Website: lowes
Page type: review-order
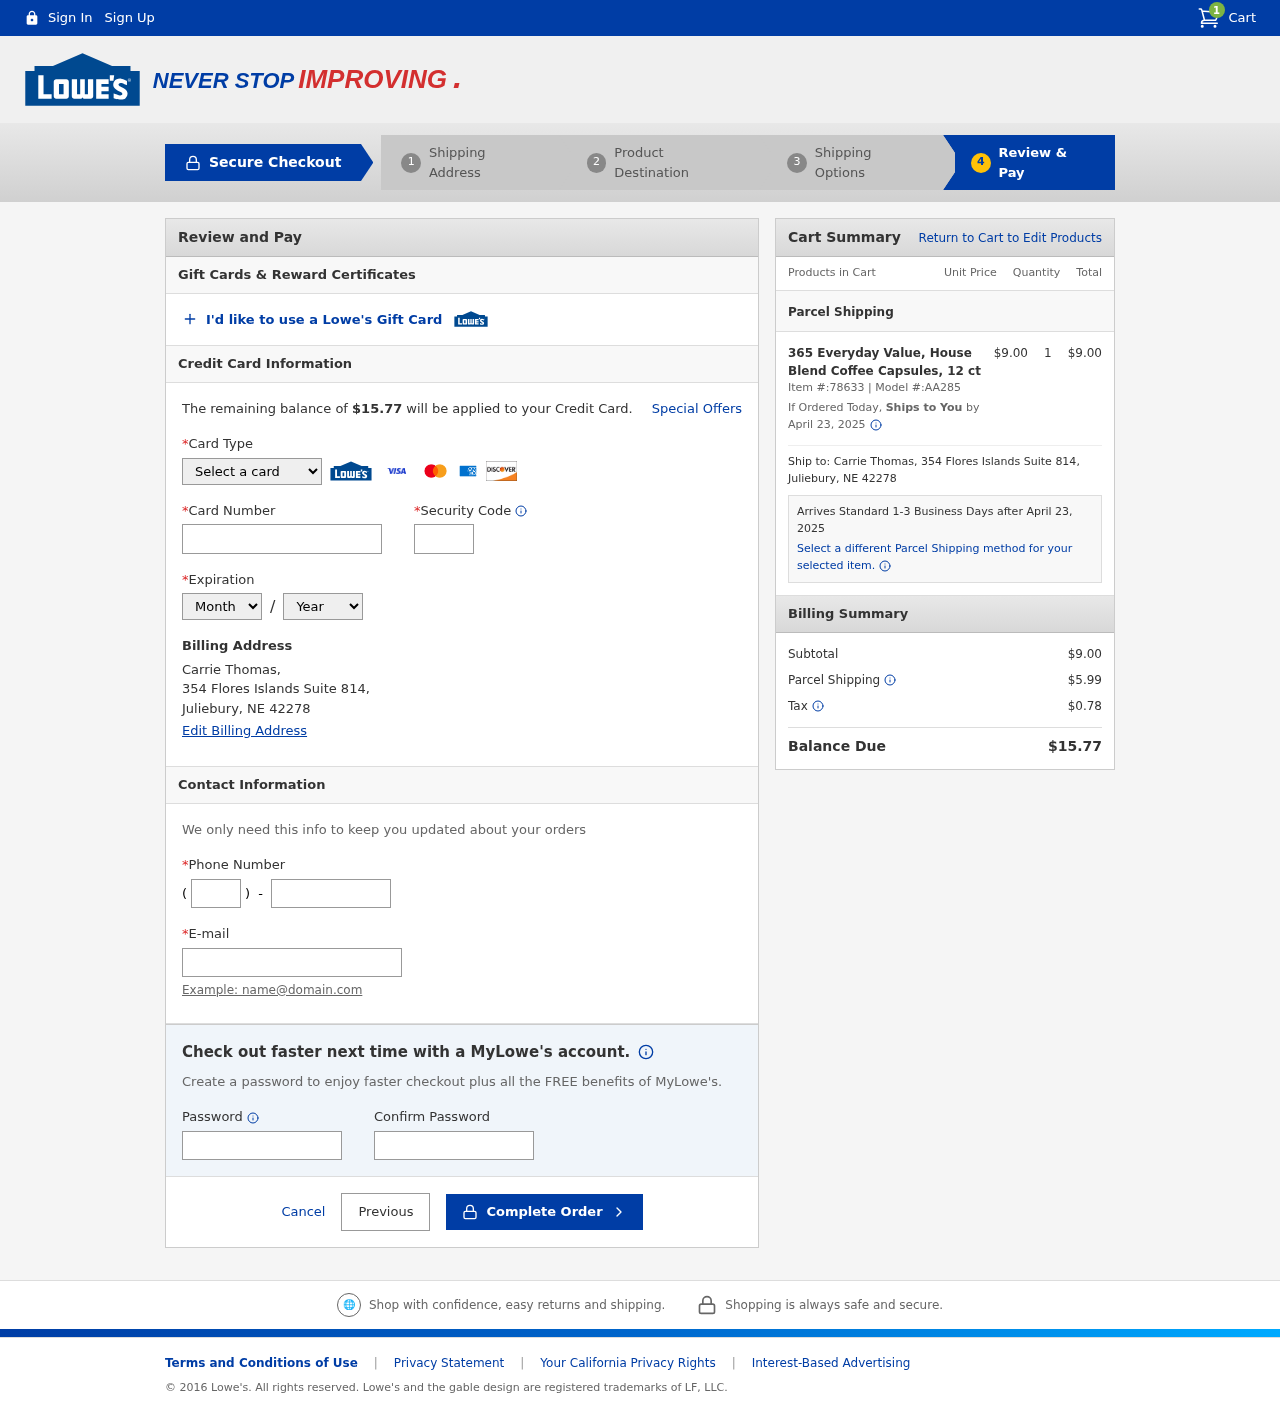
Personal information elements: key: PII_CARD_CVV
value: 9759
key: PII_CARD_EXPIRY_MONTH
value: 01
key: PII_CARD_EXPIRY_YEAR
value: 26
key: PII_CARD_NUMBER
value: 3436 6983 3163 320
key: PII_CARD_TYPE
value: American Express
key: PII_CITY
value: Juliebury
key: PII_EMAIL
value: carriethomas@yahoo.com
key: PII_FULLNAME
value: Carrie Thomas,
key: PII_PHONE
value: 8488240553
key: PII_PHONE_AREA
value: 848
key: PII_POSTCODE
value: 42278
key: PII_STATE_ABBR
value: NE
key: PII_STREET
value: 354 Flores Islands Suite 814
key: PII_STREET
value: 354 Flores Islands Suite 814,
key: PII_FULLNAME2
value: Carrie Thomas
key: PII_POSTCODE_FULL
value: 42278
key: PII_CITY_STATE
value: Juliebury, NE
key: PII_CITY_STATE_ZIP
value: Juliebury, NE 42278
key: PII_POSTCODE_NUMERIC
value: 42278
Product elements: key: PRODUCT1_NAME
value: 365 Everyday Value, House Blend Coffee Capsules, 12 ct
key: PRODUCT1_PRICE
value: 9
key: PRODUCT1_QUANTITY
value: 1
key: PRODUCT1_ITEM_NUMBER
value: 78633
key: PRODUCT1_MODEL_NUMBER
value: AA285
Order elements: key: ORDER_NUM_ITEMS
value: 1
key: ORDER_TOTAL
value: $15.77
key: ORDER_SHIPPING_DATE
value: April 23, 2025
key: ORDER_SUBTOTAL
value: $9.00
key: ORDER_SHIPPING_DATE2
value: April 23, 2025
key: ORDER_SUBTOTAL2
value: $9.00
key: ORDER_SHIPPING_COST
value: $5.99
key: ORDER_TAX
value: $0.78